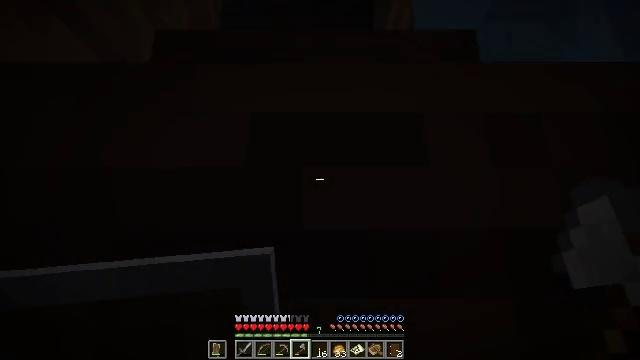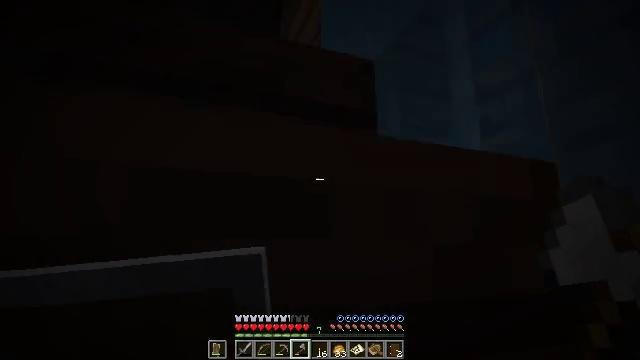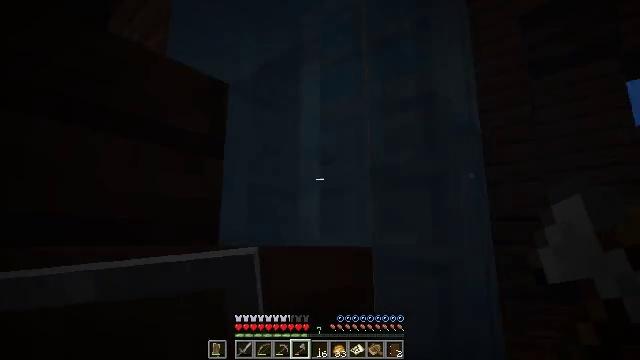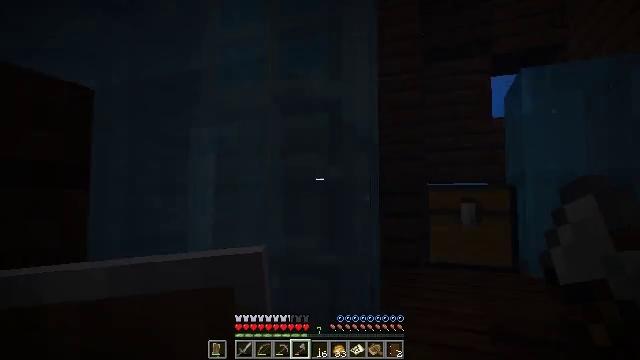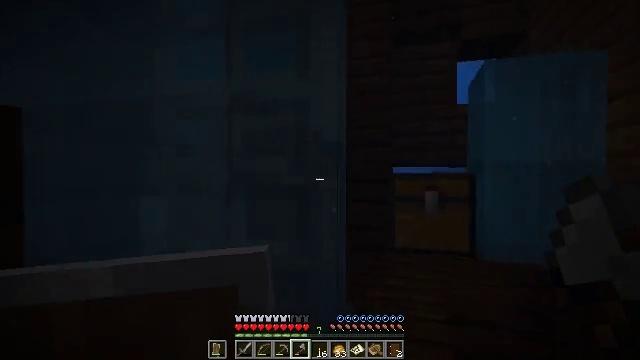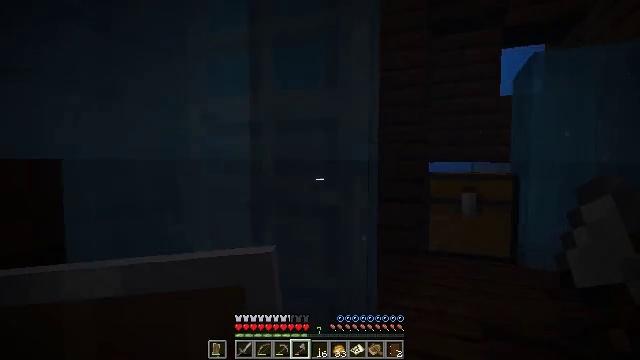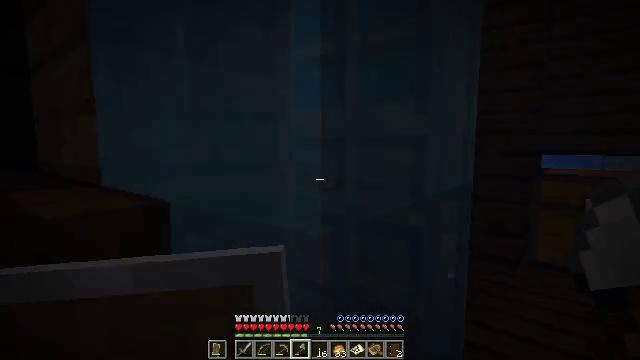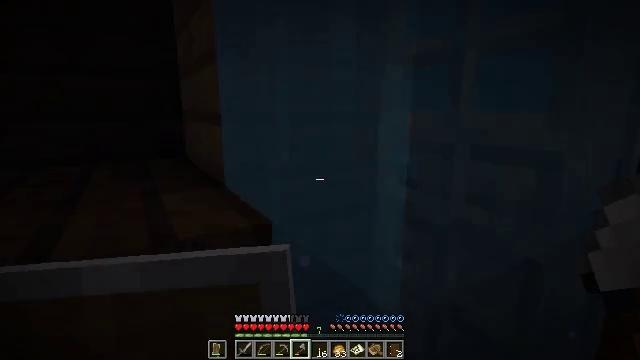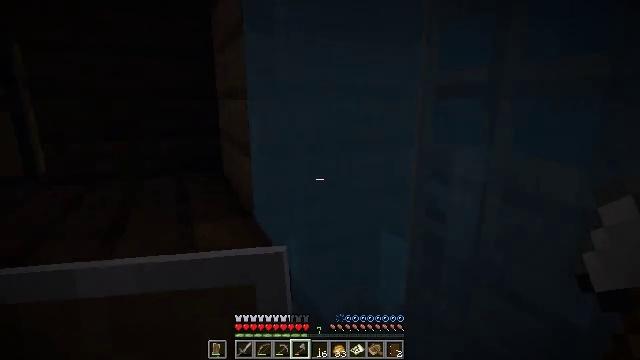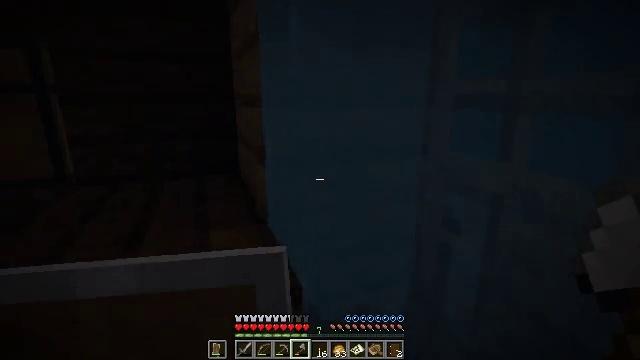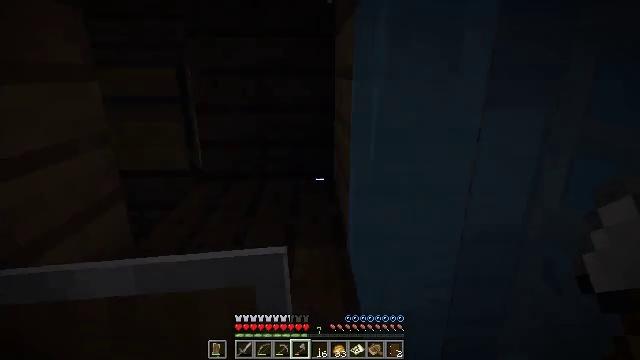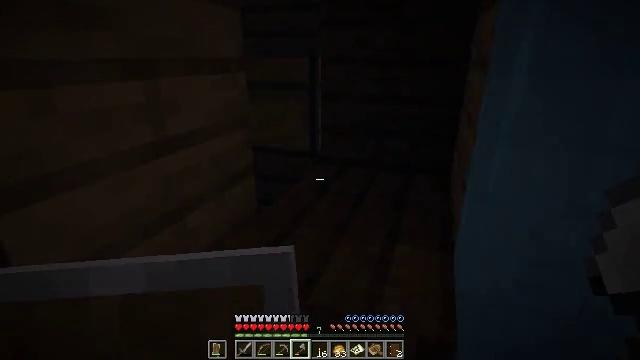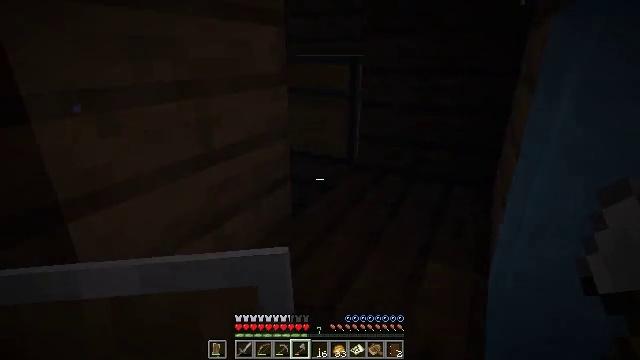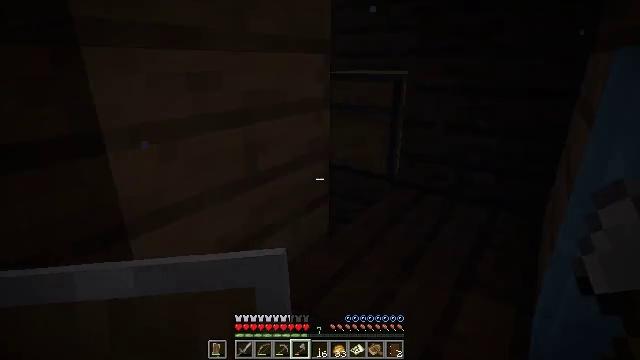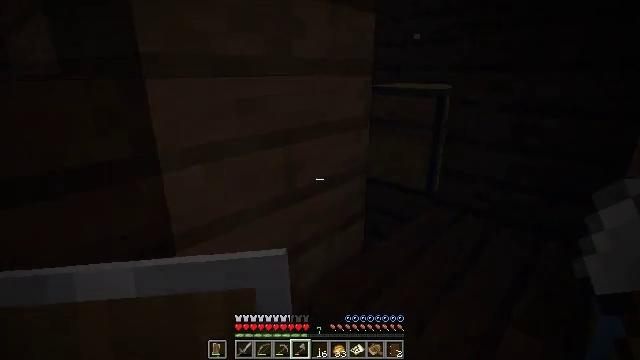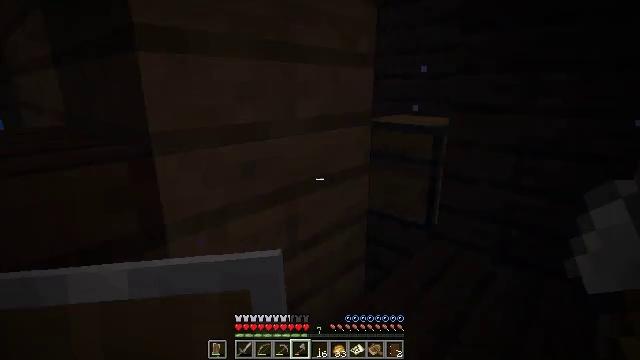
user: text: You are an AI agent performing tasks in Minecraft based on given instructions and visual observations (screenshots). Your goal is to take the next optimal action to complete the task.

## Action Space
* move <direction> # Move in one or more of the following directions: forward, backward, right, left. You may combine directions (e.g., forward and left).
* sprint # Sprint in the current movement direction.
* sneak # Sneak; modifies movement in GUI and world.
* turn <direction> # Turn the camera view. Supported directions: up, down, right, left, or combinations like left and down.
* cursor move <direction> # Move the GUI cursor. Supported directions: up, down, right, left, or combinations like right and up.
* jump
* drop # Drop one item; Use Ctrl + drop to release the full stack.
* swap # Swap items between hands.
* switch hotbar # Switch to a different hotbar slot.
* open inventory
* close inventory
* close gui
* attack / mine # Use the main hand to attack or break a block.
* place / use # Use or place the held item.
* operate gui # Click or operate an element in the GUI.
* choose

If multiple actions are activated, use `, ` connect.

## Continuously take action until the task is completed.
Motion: motion action
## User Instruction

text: Attack the underwater area to get tall seagrass.
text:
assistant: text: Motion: move forward, turn right and down, jump
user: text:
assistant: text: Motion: move forward, turn right and down, jump
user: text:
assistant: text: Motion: move forward, turn right and down, jump
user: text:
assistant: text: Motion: move forward, turn right and down, jump
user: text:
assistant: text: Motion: move forward, turn left and down, jump
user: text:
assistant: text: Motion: move forward, turn left and down, jump
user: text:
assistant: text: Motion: move forward, turn left and down, jump
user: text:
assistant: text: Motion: move forward, turn left and down, jump
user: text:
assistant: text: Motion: move forward, turn left and down
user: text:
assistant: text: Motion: move forward, turn left and down
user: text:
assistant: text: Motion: move forward, turn left and down
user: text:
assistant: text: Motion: move forward, turn left
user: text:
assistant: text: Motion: move forward, turn left and up, jump
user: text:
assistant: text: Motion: move forward, turn left and up, jump
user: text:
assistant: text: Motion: move forward, turn up, jump
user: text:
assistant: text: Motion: move forward, turn right and up, jump
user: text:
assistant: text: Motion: move forward, turn right and up, jump
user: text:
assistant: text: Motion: move forward, turn right and up
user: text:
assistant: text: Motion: move forward, turn right and up
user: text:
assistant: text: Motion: move forward, turn right and up
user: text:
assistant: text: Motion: move forward
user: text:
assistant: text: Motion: move forward, turn left and down
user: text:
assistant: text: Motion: move forward, turn left and down
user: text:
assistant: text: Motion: move forward, turn left and down
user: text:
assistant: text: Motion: move forward, turn left and down
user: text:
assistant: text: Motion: move forward, turn left and down
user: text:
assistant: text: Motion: move forward, turn left and down
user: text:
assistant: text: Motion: move forward, turn left
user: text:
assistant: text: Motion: move forward
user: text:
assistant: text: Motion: move forward